Question: I use Vscode, and I want to know Where my HEAD is pointing branch,
How Can I show up the current branch name like Bash?
I use WSL(ubuntu)termimal in my Vscode and OS is Windows 10
Thank you

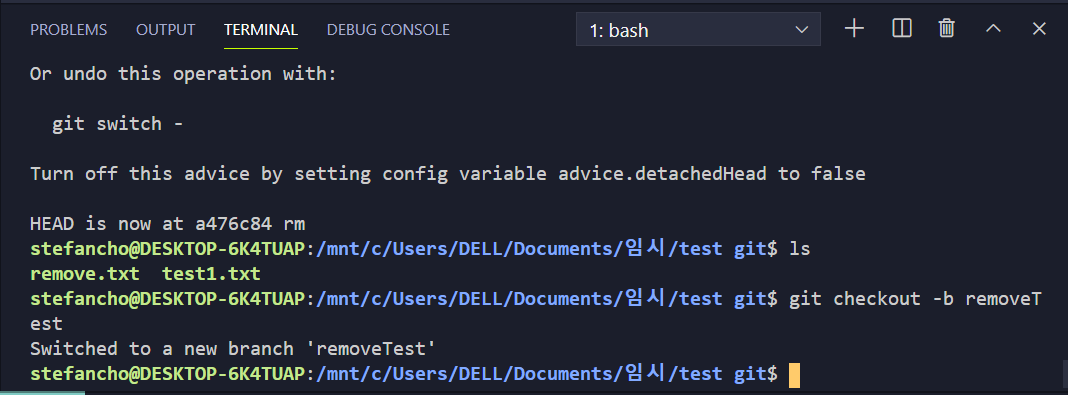
Answer: Note that, from <URL>, the current branch name is already visible in the status bar of VSCode.
<URL>
Or, <URL>
'''
git branch --show-current
'''
It is true the <URL>.
You need to <URL>
> For example, to enable running bash as a login shell (which runs '.bash_profile'), pass in the '-l' argument (with double quotes):
'''
// Linux
"terminal.integrated.shellArgs.linux": ["-l"]
'''
Then in your '~/.bashrc' can <URL>.